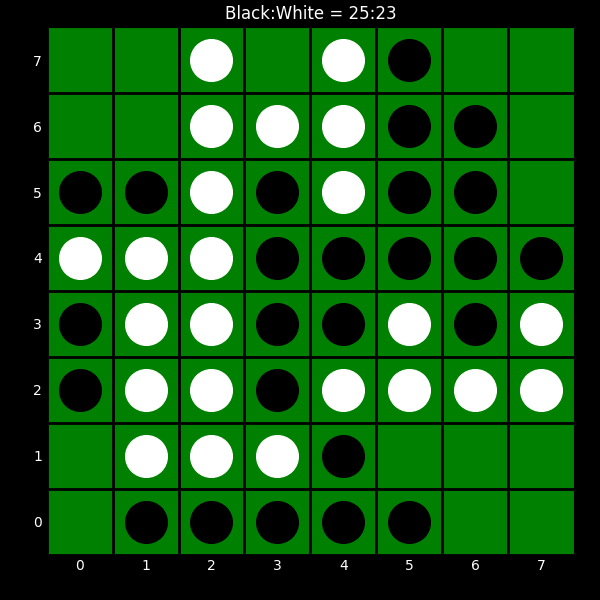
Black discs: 25
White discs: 23